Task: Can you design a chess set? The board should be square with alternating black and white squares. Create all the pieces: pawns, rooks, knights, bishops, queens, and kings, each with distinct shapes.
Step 4478:
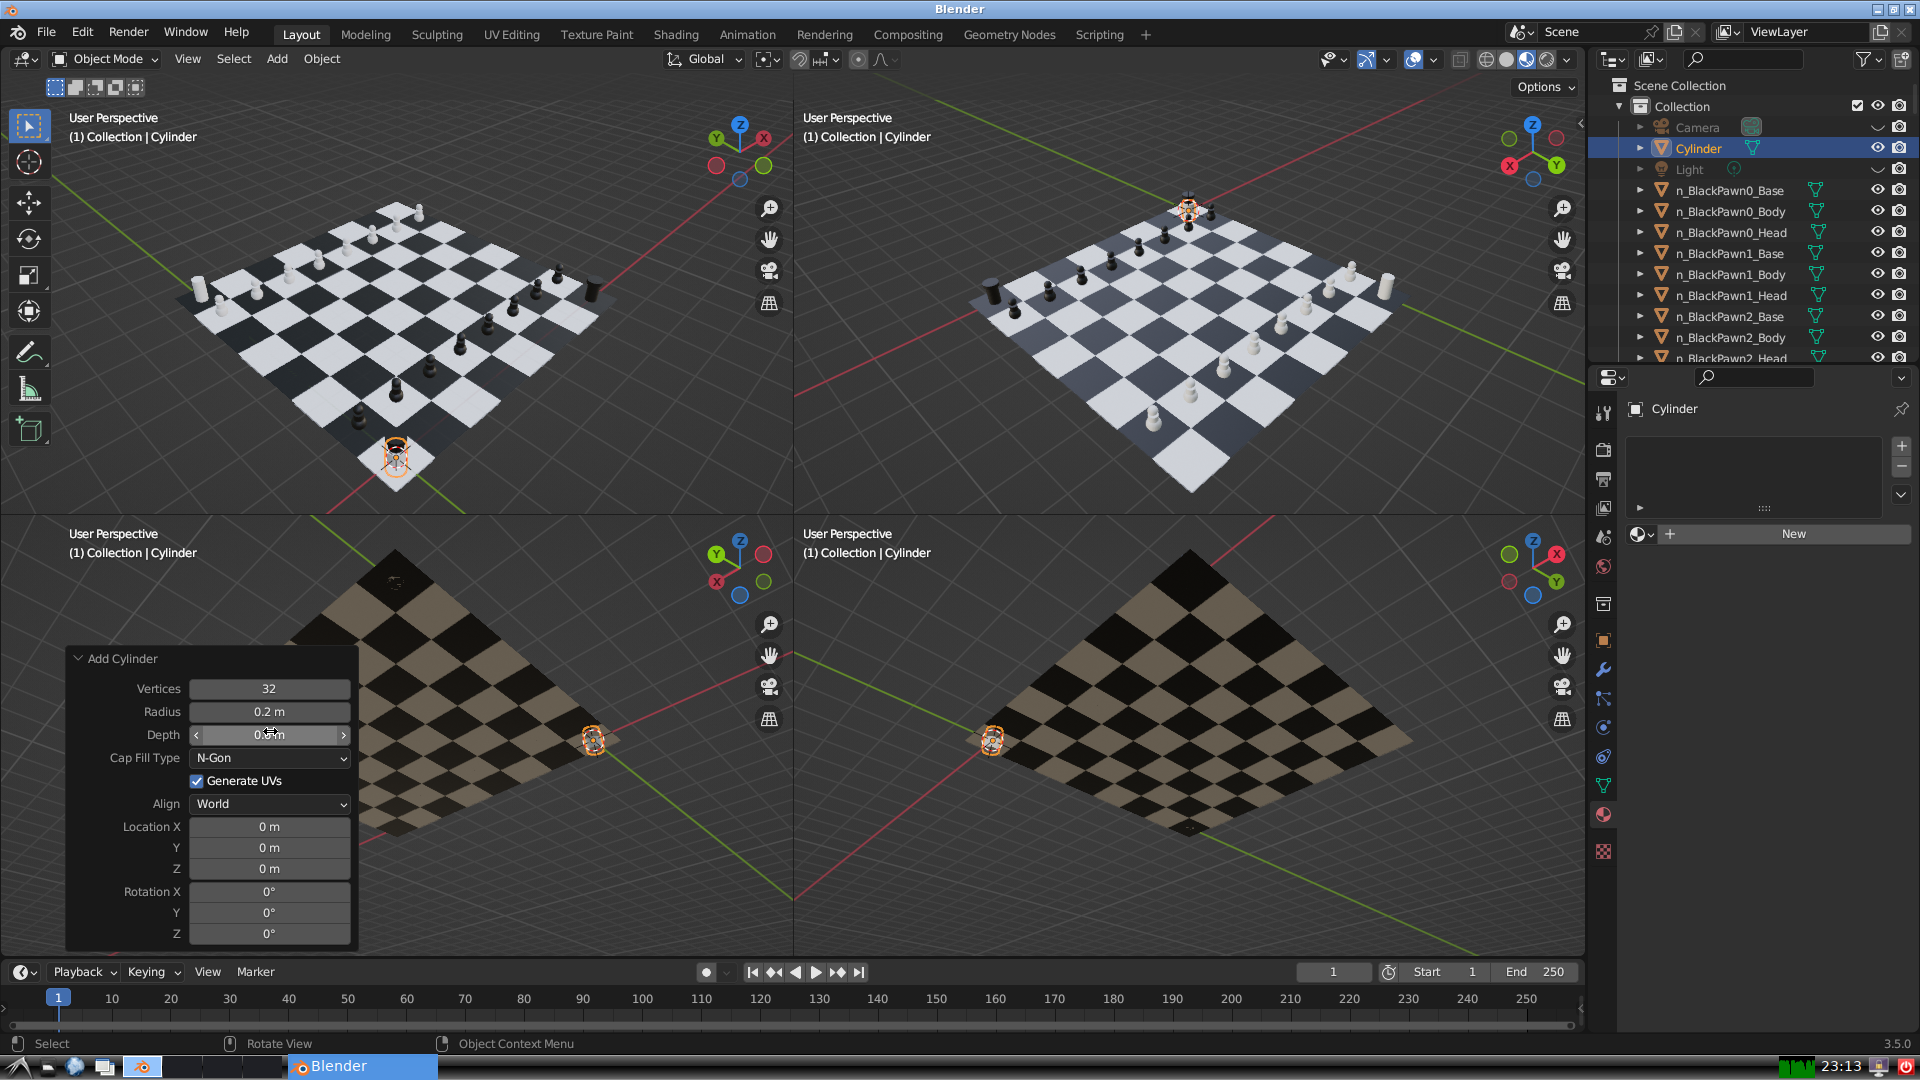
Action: click: no